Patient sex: M
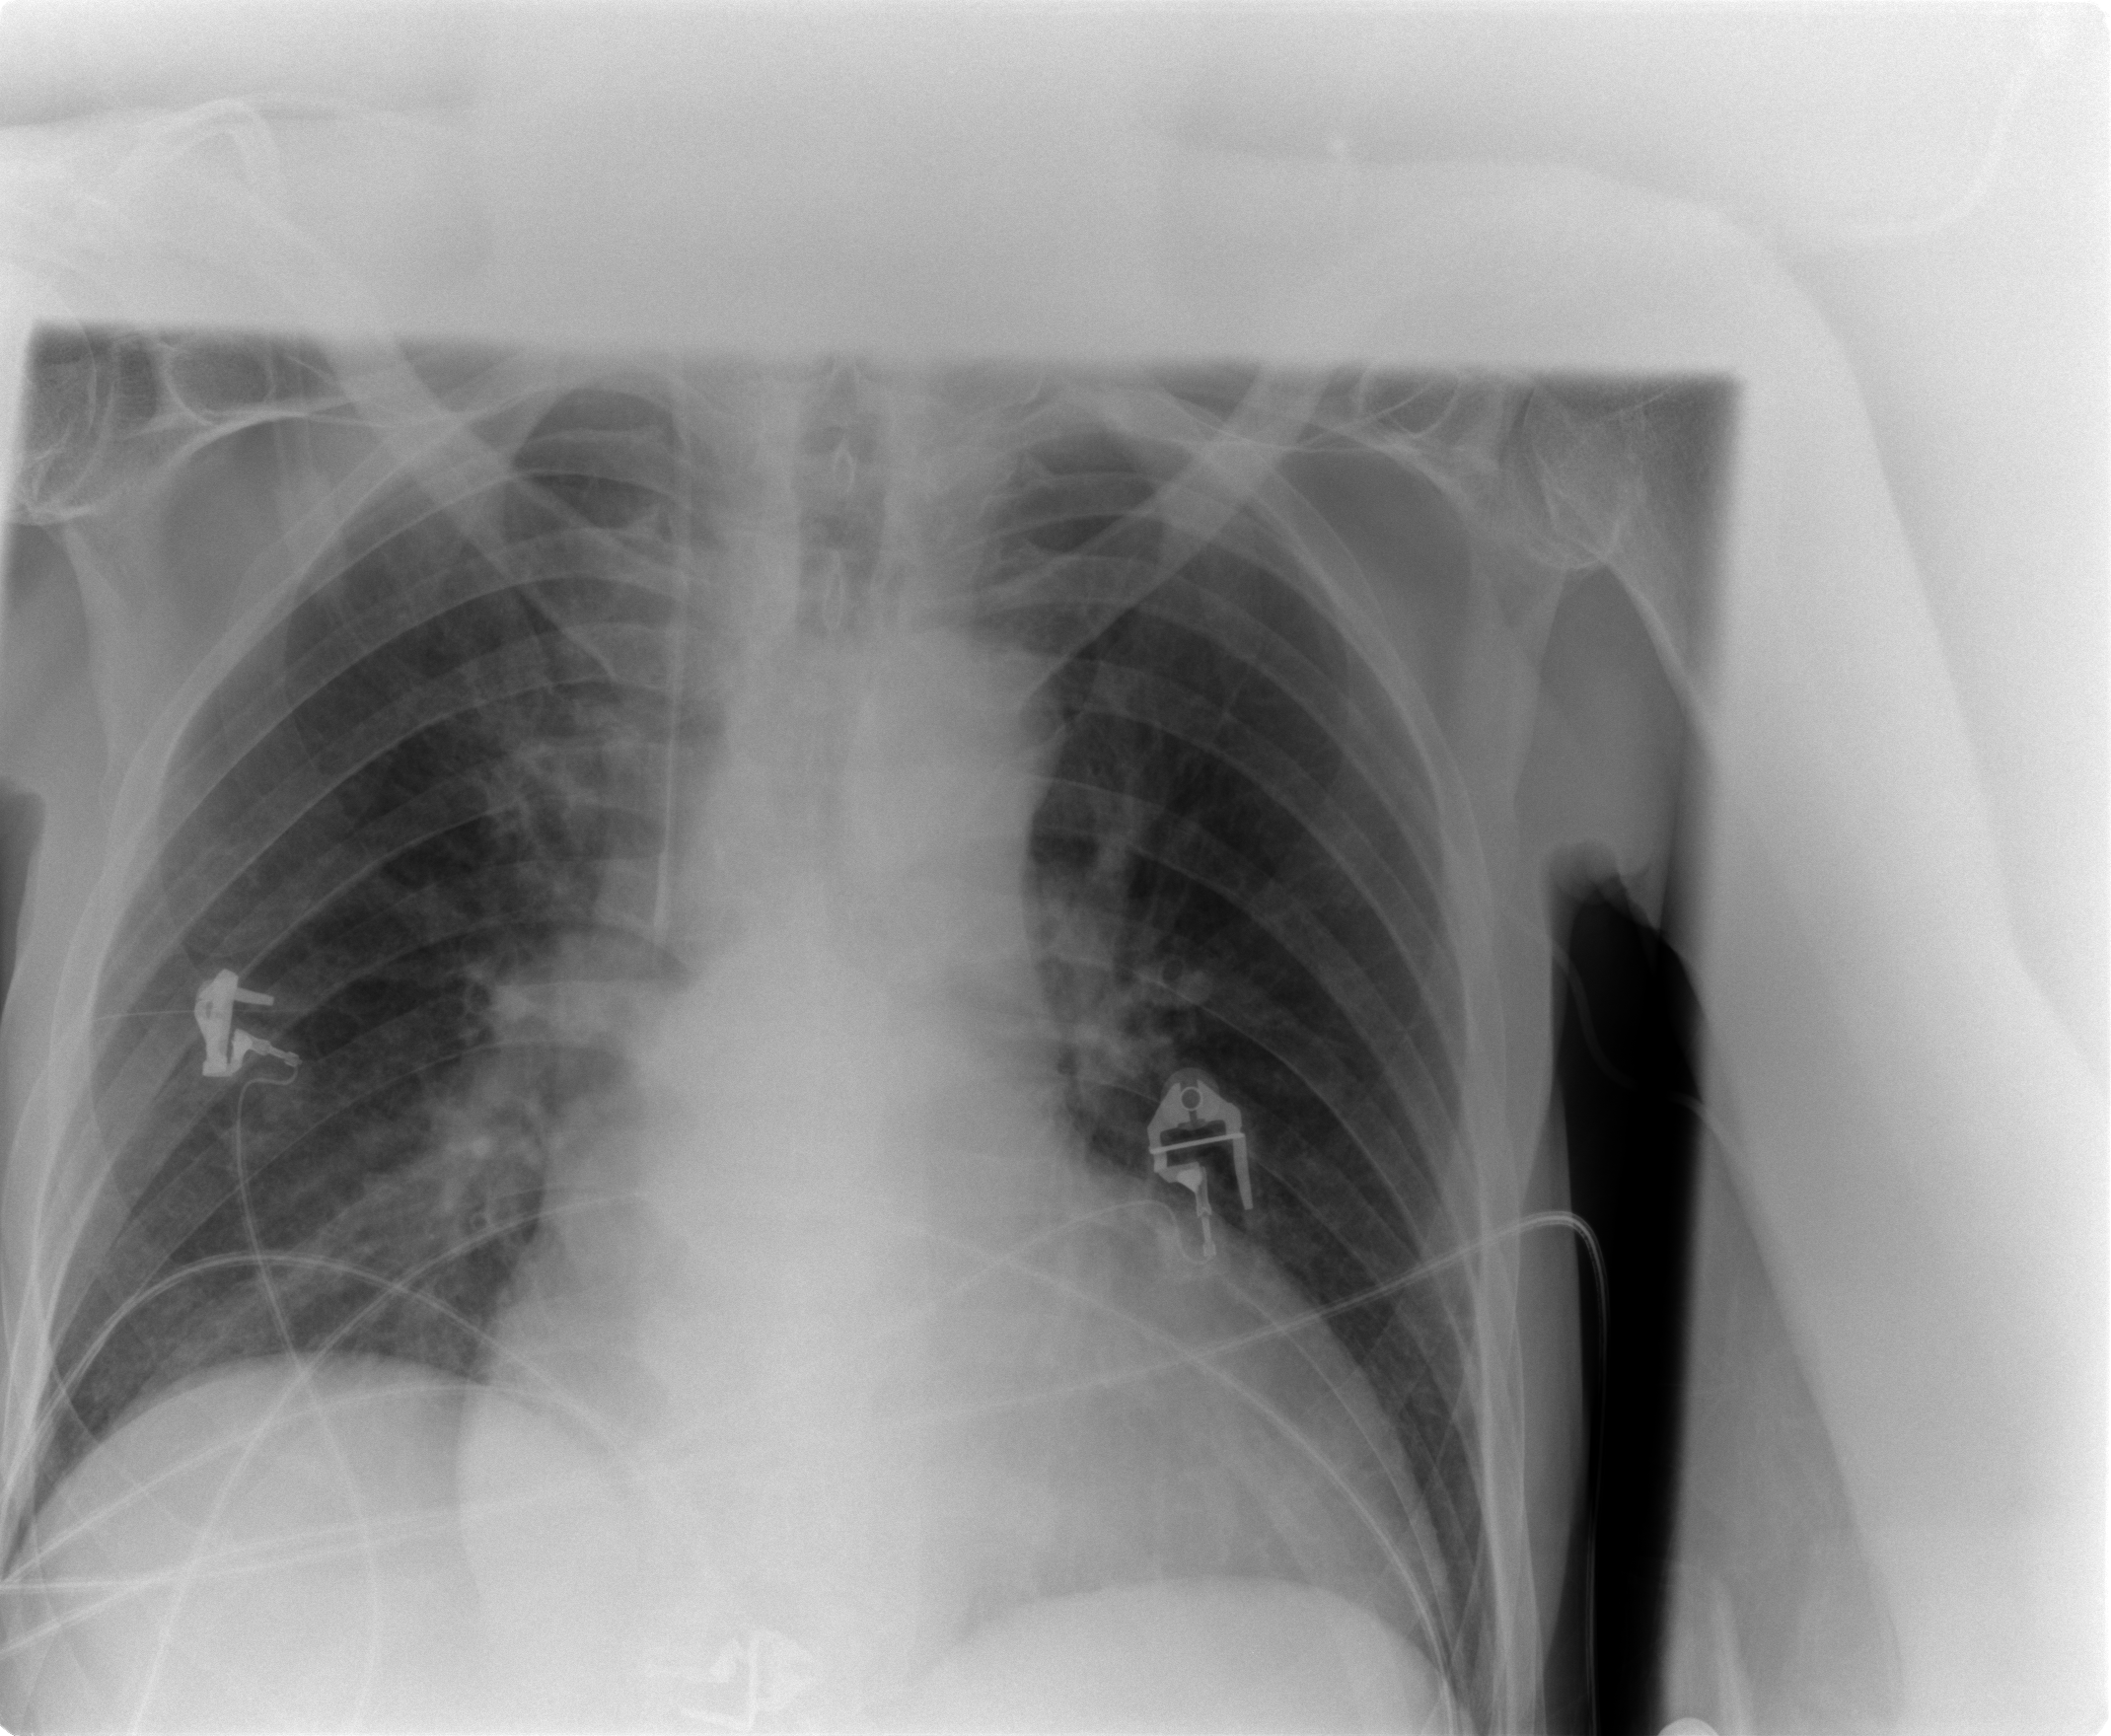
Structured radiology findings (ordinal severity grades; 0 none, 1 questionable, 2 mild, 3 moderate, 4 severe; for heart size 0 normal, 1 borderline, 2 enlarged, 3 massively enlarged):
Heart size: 2
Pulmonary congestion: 0
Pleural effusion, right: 0
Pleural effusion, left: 0
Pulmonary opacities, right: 1
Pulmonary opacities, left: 0
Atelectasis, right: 1
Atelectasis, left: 0